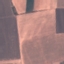
Land use / land cover: AnnualCrop